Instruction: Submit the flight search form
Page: home
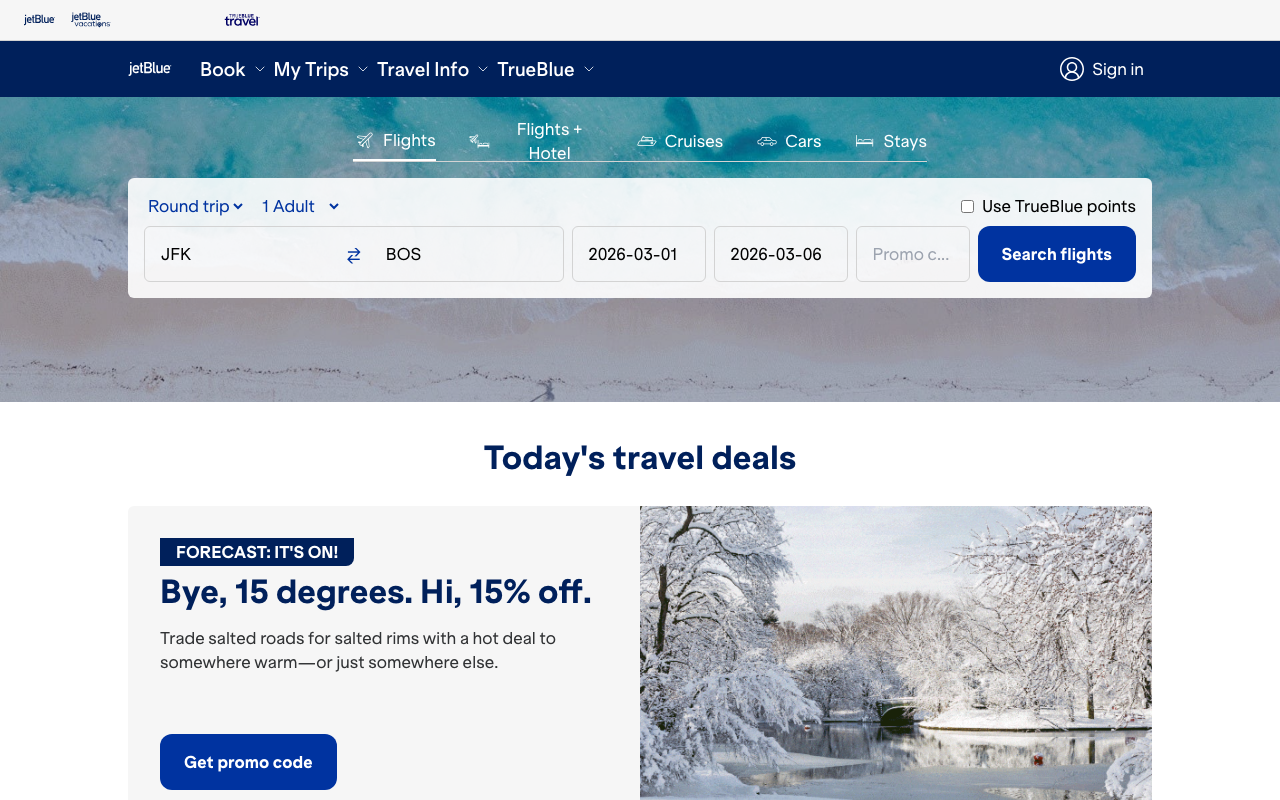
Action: click